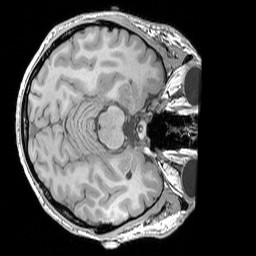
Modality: T1w
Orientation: axial
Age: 40
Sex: male
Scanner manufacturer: siemens
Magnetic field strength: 3 T
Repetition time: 1.83 s
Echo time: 0.00303 s